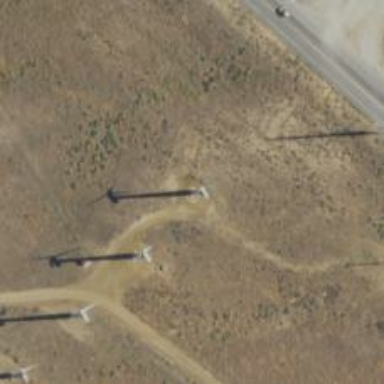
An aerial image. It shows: Wind-powered generator.